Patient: sex M, age 48
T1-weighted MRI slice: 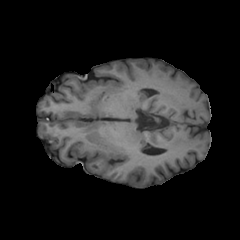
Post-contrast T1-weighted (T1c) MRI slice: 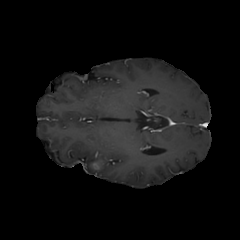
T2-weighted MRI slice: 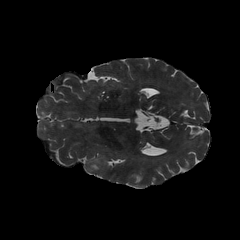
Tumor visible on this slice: yes
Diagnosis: Glioblastoma, IDH-wildtype
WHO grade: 4